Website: lowes
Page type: newsletter-management
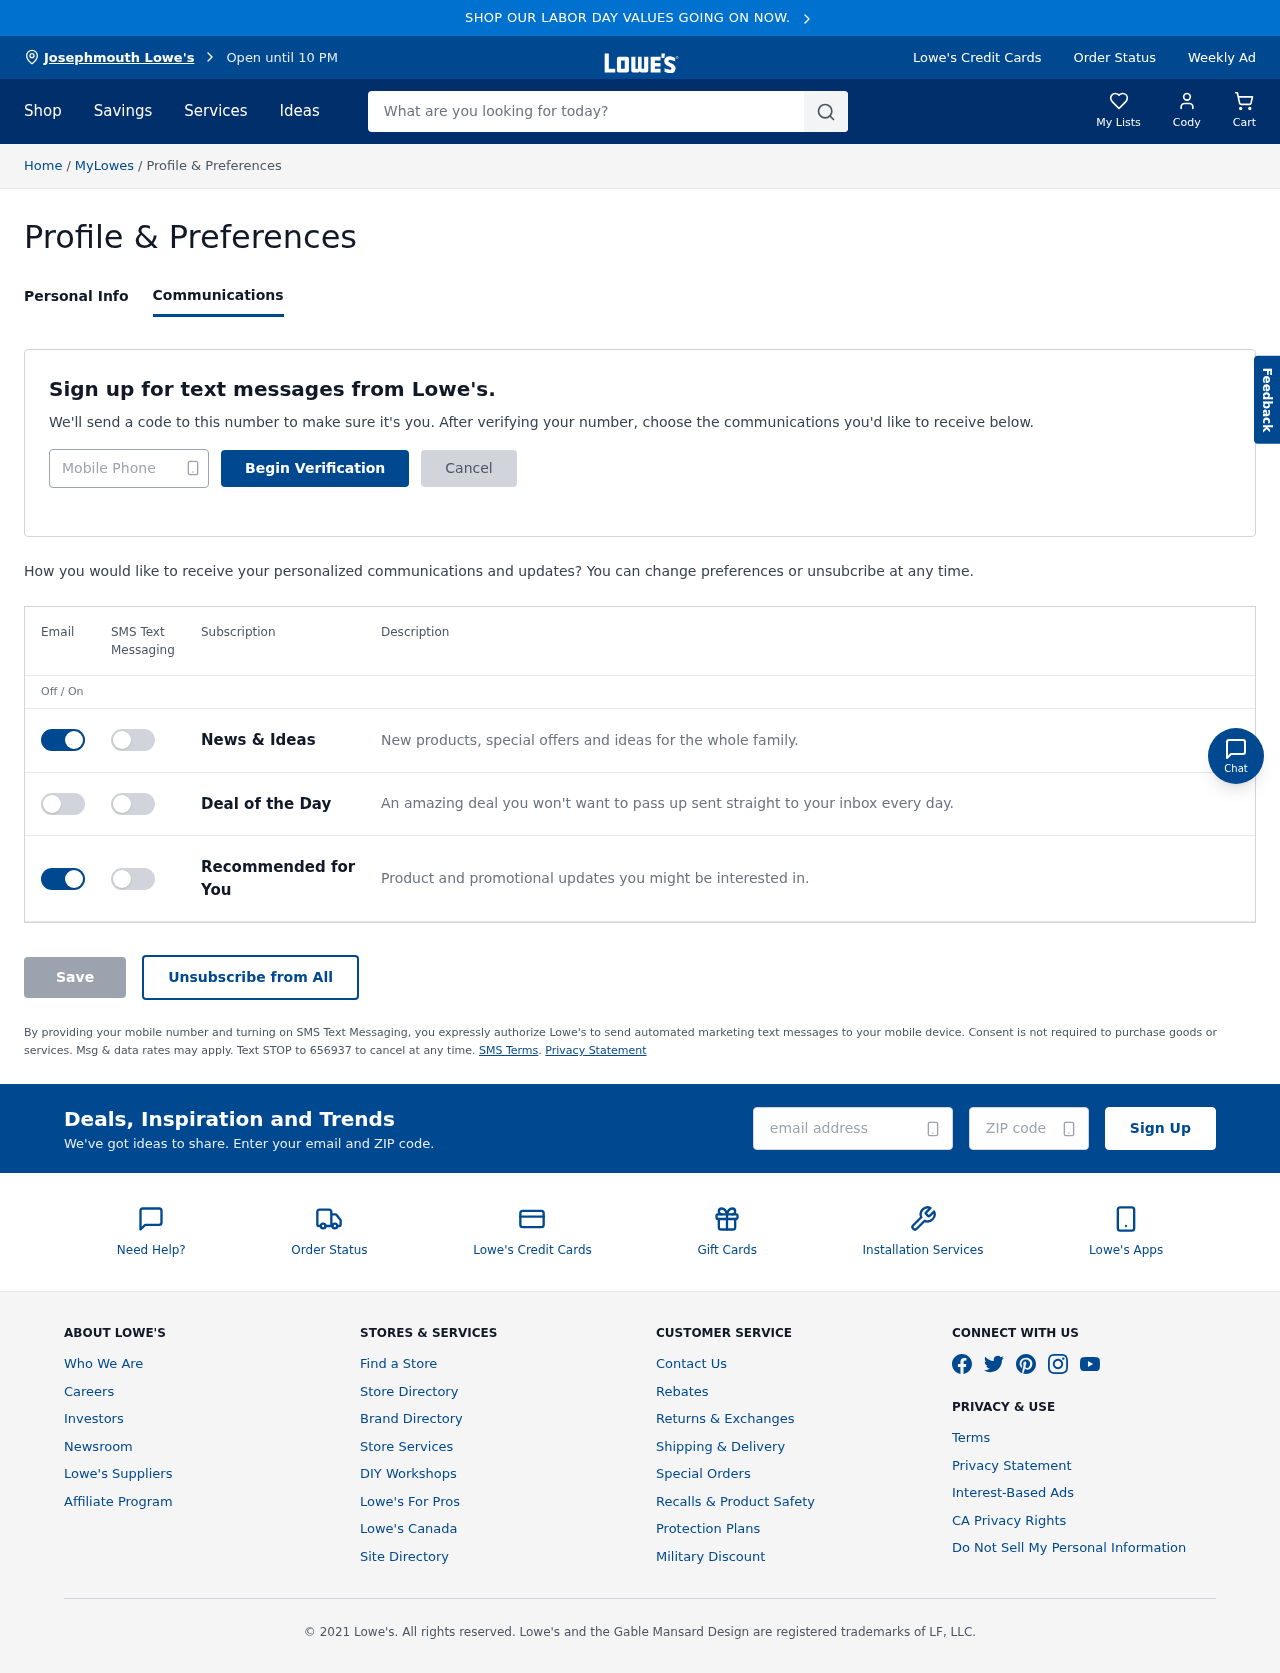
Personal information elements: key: PII_CITY
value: Josephmouth Lowe's
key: PII_EMAIL
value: cdavis@yahoo.com
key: PII_FIRSTNAME
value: Cody
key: PII_PHONE
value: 2244899279
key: PII_POSTCODE
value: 72237
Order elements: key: ORDER_NUM_ITEMS
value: Cart
Search elements: key: HEADER_SEARCH
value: What are you looking for today?